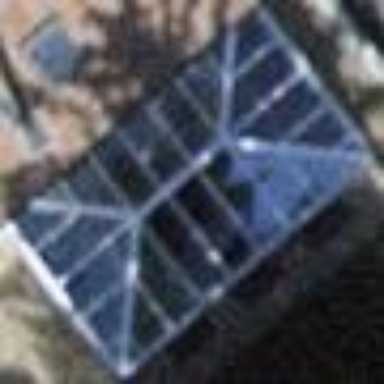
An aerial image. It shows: Conservatory.